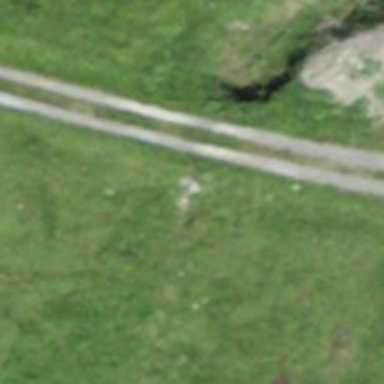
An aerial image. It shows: Culvert tunnel.